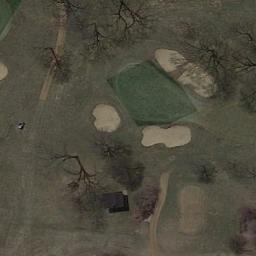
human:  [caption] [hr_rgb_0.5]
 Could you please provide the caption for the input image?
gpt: The golf course has a putting green, Some fairways, Bare barrier trees and sandpits .

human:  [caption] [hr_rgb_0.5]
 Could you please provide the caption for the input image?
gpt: Lots of trees are beside the golf course .

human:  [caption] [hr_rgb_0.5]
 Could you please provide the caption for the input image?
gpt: There are sand bunkers and paths on the large lawn of the golf course and many withered trees and a building .

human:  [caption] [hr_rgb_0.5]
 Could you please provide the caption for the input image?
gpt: At the intersection of the three paths, There are two bunkers .

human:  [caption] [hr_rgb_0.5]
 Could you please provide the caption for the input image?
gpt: There are three bunkers and some withered trees on the golf course .